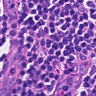
Metastatic tissue present: no